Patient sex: M
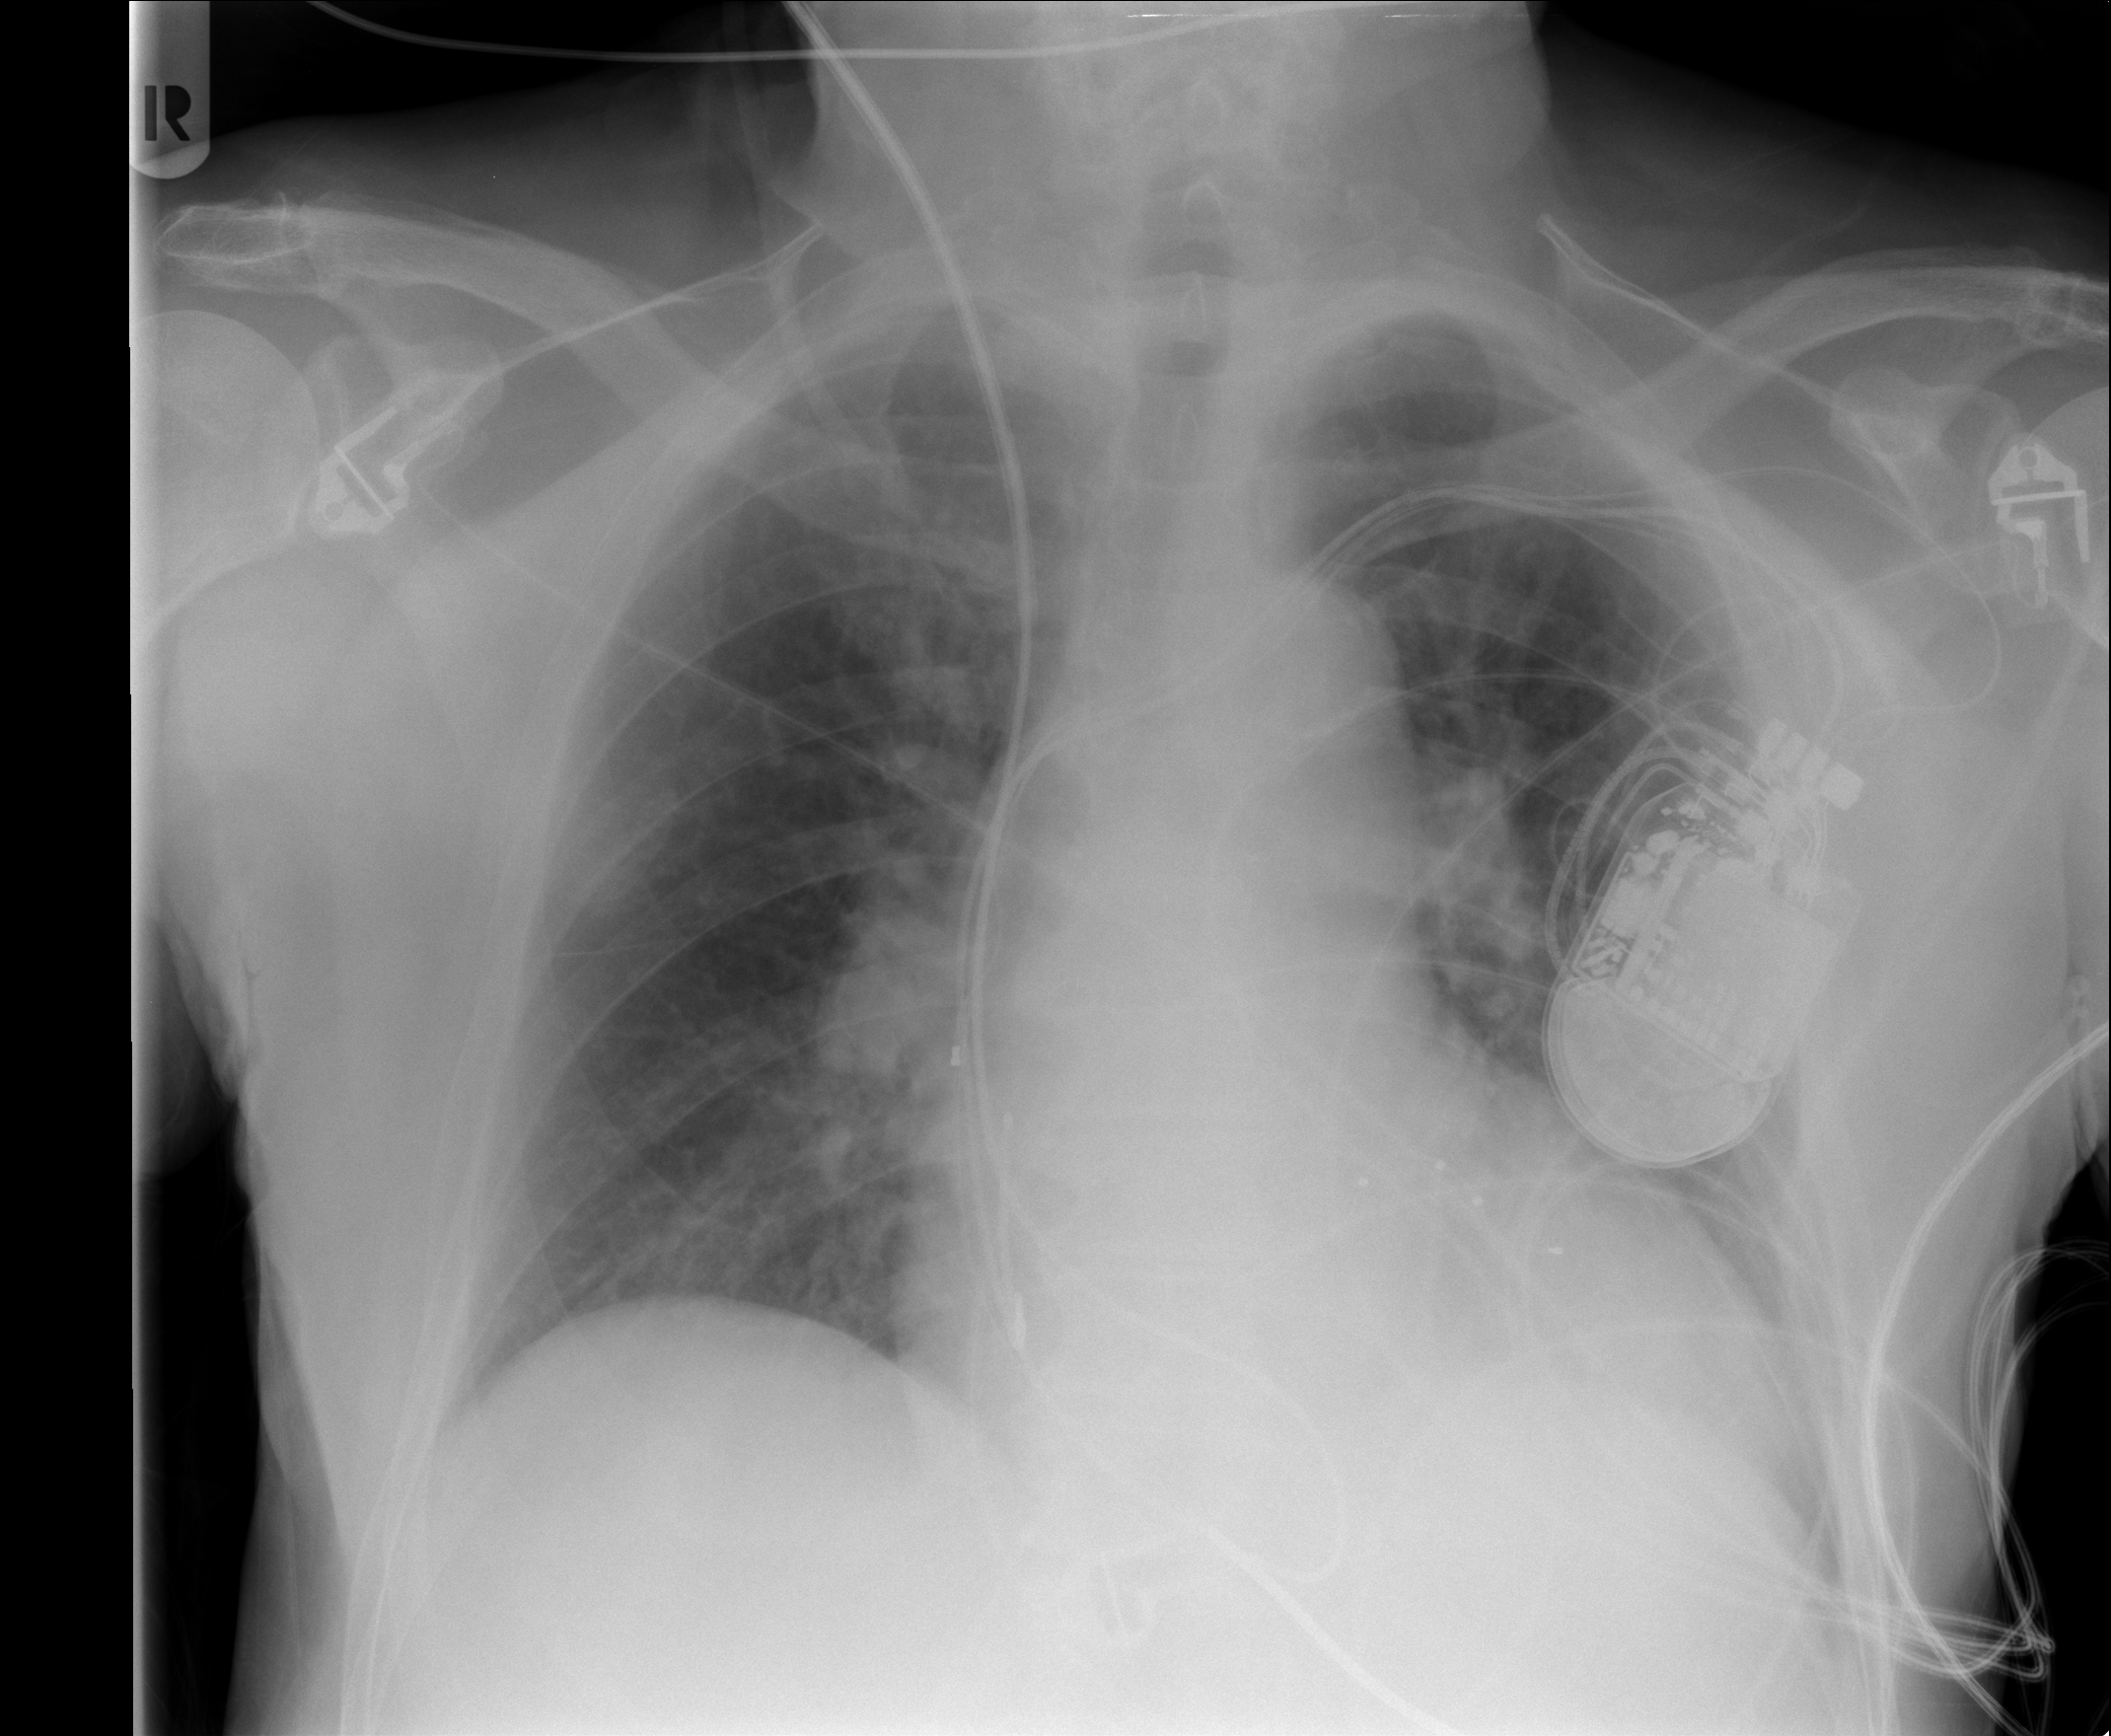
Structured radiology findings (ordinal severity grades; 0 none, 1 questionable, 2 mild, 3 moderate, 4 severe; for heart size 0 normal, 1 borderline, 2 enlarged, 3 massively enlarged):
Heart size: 2
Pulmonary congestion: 1
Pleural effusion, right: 0
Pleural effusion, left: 0
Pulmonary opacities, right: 0
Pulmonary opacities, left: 0
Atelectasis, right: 0
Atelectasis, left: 0